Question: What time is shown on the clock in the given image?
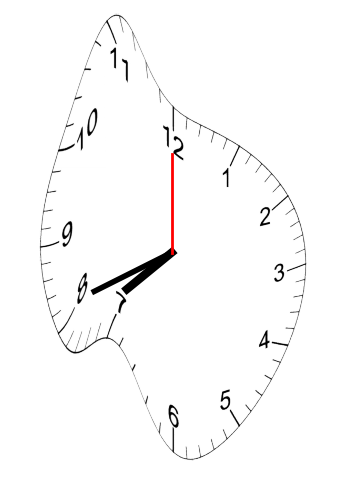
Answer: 07:41:00